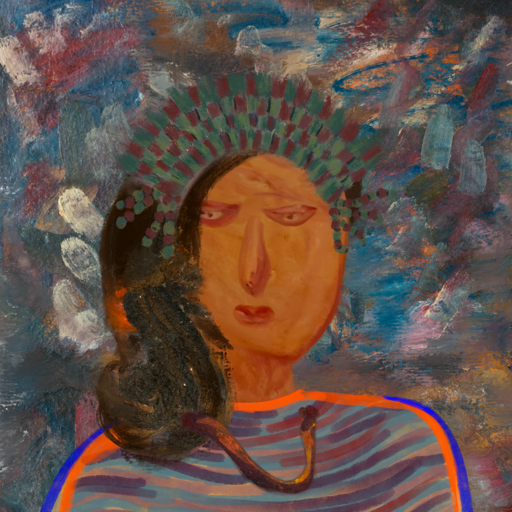
Background: Boggyland, Head And Neck Front: Pious_Lady, Face Front: Pious_Lady, Bust: Experience, Hair Front: Gypsy_Queen, Head Accessory: After_Raid_Crown, Second Necklace: Comrade, Necklace: Blank, Baby: Blank